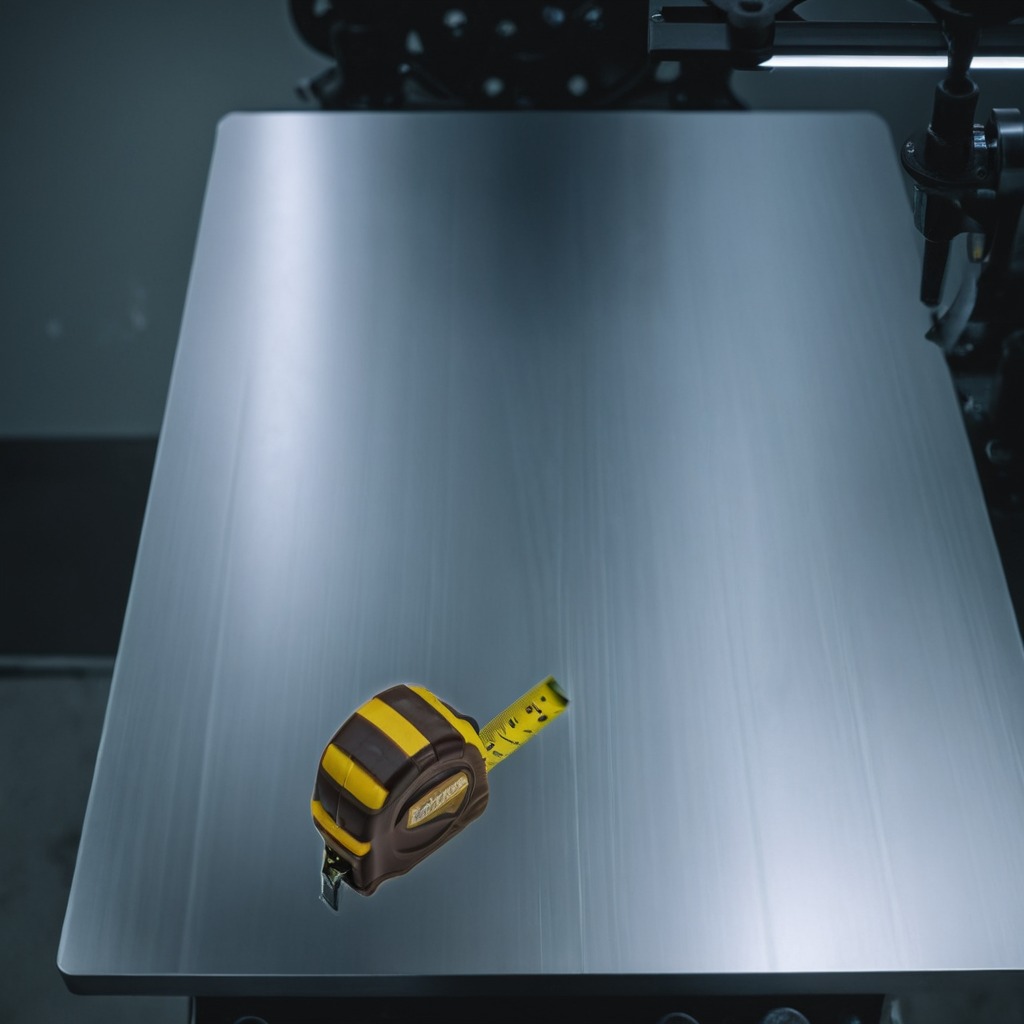
A measuring tape is lying on a metal table in a machine shop under fluorescent lights.